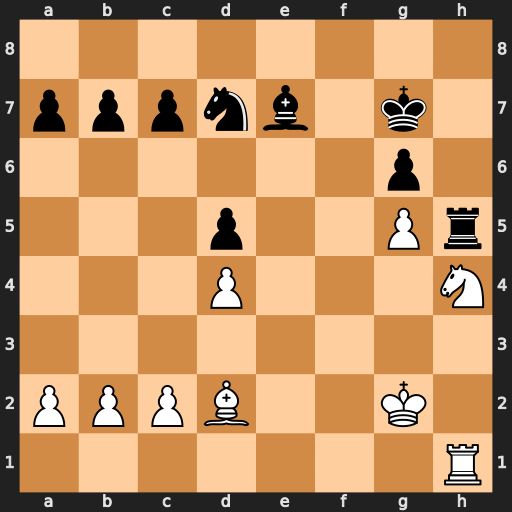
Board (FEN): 8/pppnb1k1/6p1/3p2Pr/3P3N/8/PPPB2K1/7R
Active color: w
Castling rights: -
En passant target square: -
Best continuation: Nf5+ Kf8 Rxh5